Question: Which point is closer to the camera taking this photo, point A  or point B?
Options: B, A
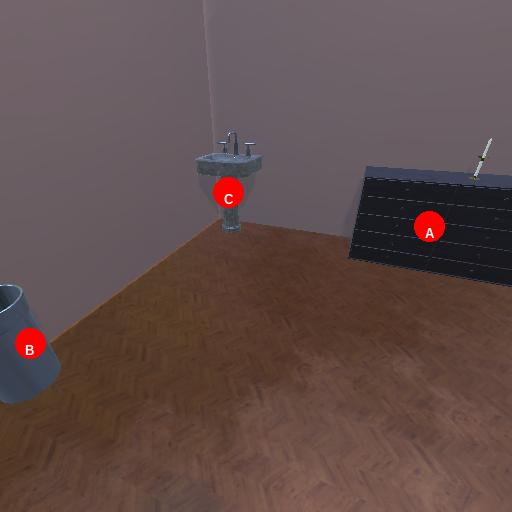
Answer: B